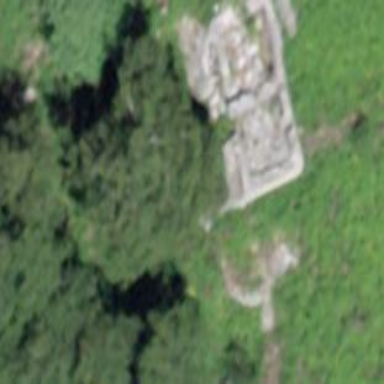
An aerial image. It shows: Ruins of historic building.